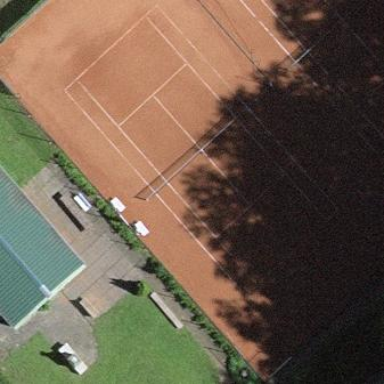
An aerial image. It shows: Tennis court on the leisure land pitch.